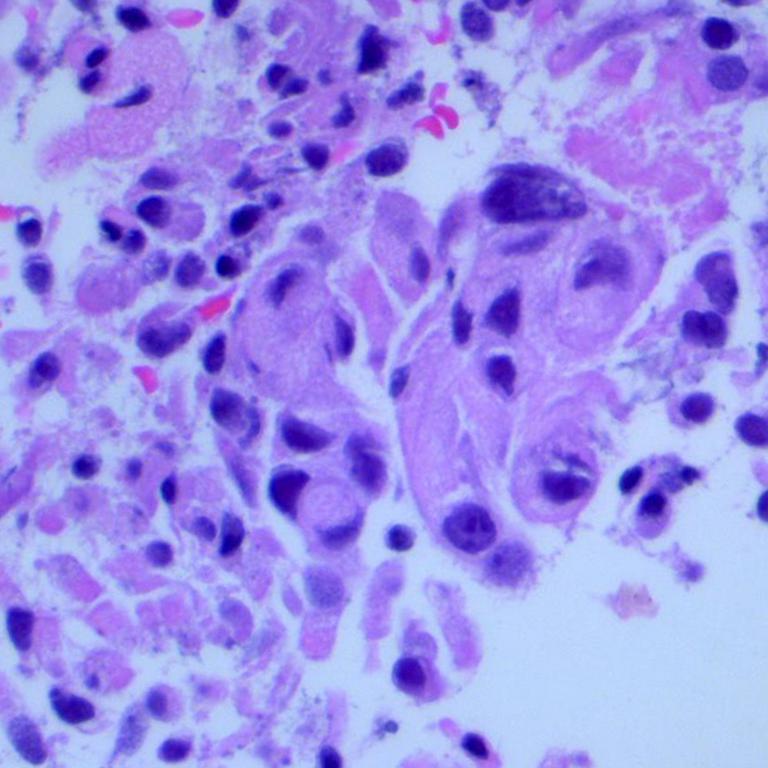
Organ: lung
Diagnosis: adenocarcinomas